Field crop: tomato
Growth stage: 1
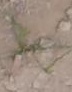
Species: cyperus